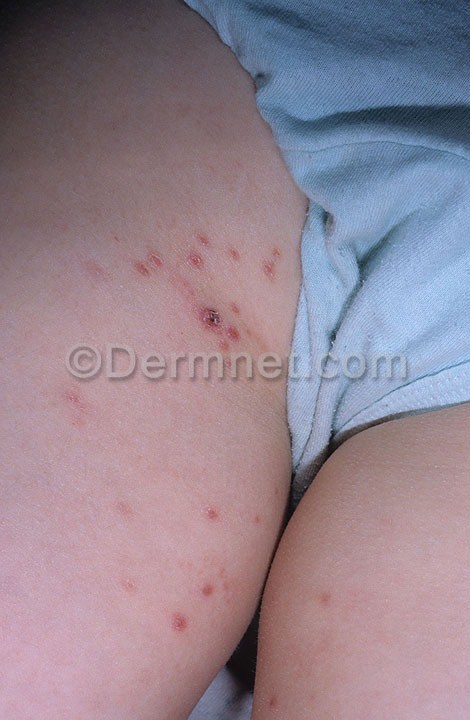
Disease: Herpes HPV and other STDs Photos